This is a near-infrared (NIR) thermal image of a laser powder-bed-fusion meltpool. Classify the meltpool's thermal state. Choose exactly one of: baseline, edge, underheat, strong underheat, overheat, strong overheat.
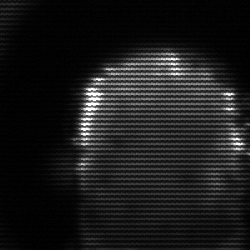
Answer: baseline